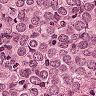
Metastatic tissue present: yes